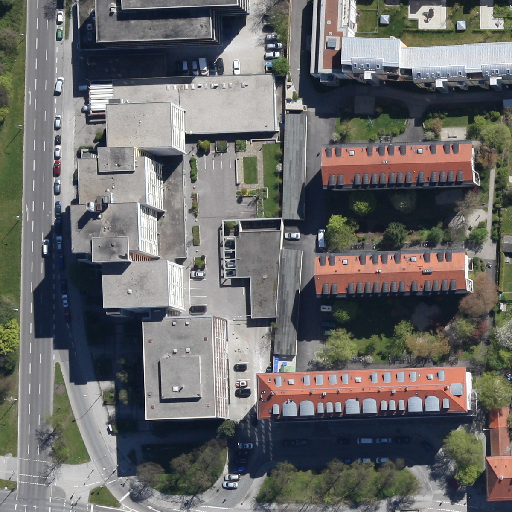
Referring expression: light-duty vehicle in the parking area